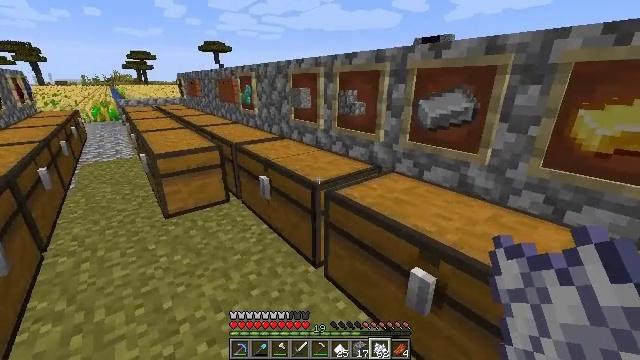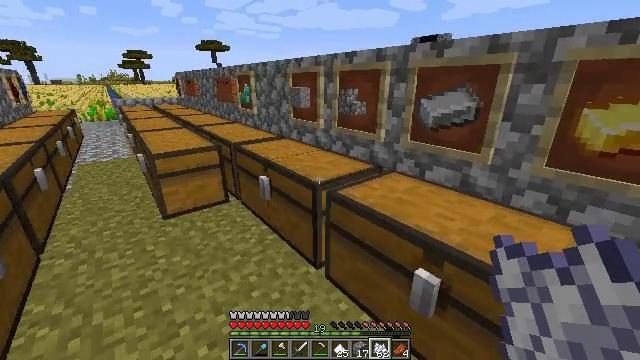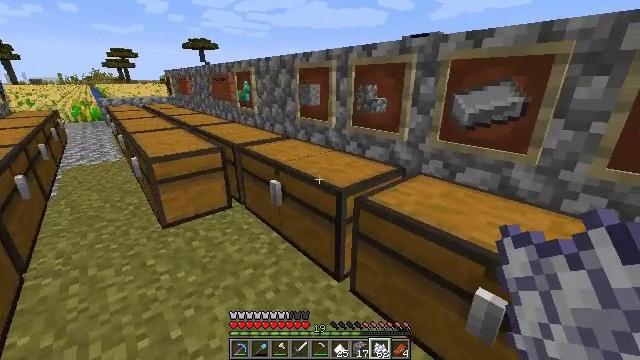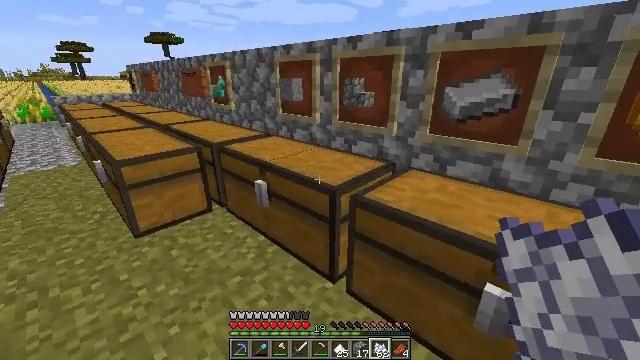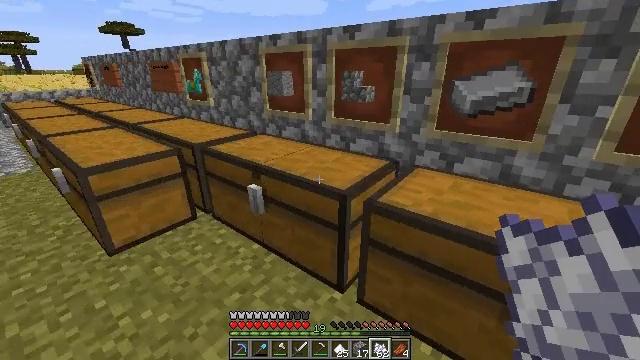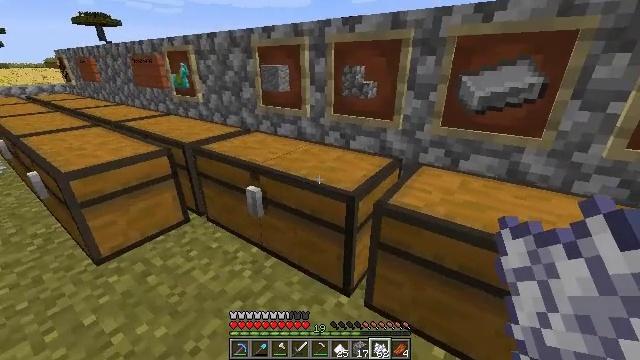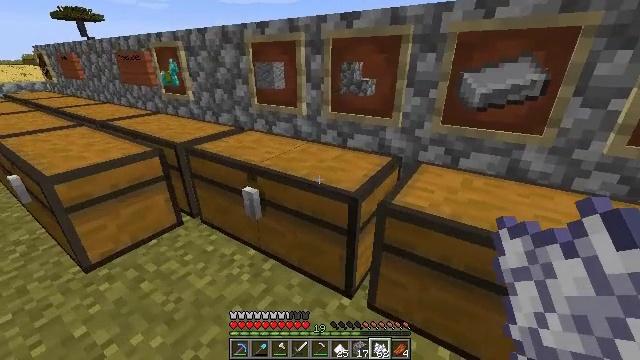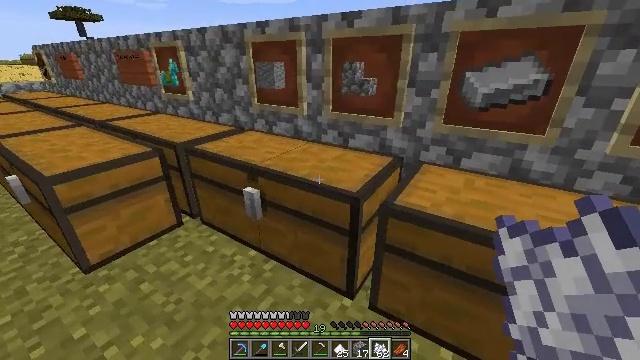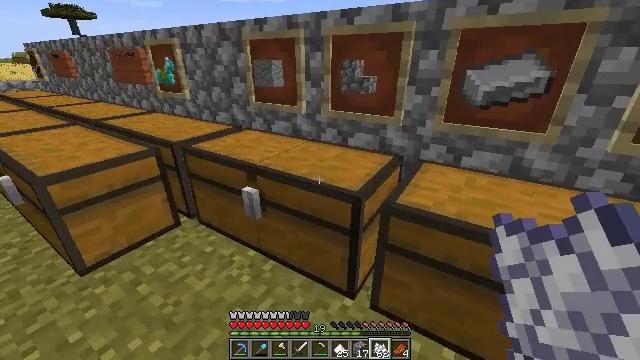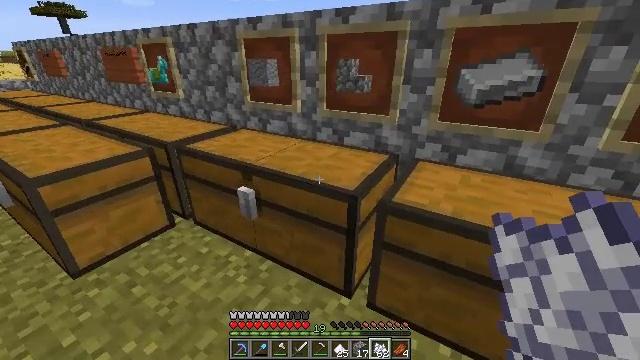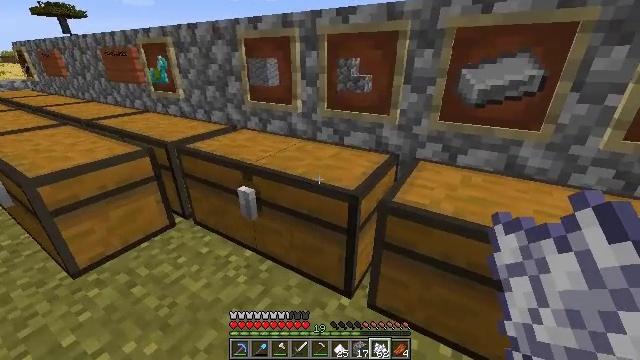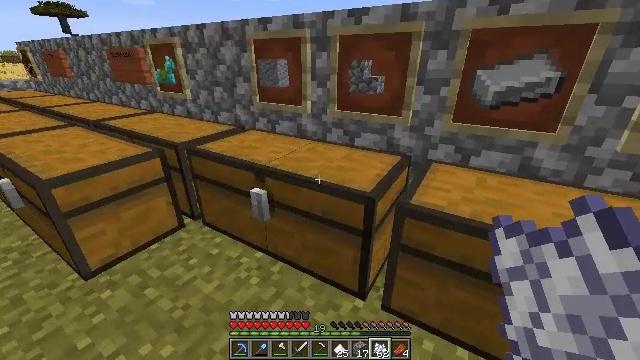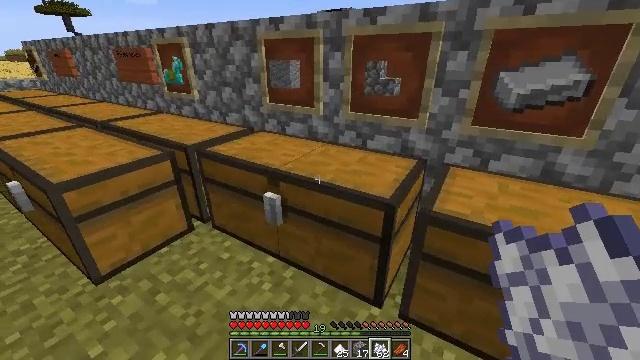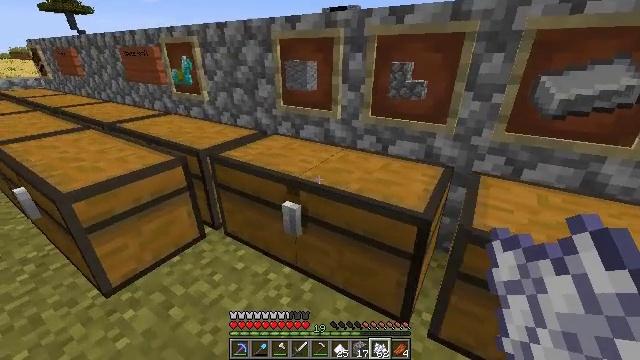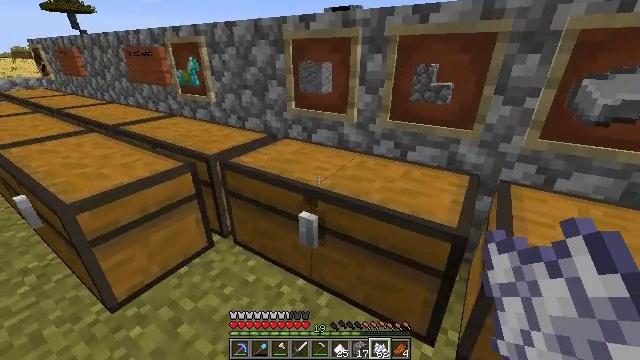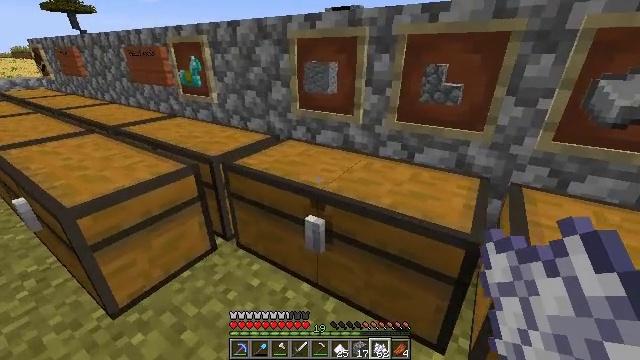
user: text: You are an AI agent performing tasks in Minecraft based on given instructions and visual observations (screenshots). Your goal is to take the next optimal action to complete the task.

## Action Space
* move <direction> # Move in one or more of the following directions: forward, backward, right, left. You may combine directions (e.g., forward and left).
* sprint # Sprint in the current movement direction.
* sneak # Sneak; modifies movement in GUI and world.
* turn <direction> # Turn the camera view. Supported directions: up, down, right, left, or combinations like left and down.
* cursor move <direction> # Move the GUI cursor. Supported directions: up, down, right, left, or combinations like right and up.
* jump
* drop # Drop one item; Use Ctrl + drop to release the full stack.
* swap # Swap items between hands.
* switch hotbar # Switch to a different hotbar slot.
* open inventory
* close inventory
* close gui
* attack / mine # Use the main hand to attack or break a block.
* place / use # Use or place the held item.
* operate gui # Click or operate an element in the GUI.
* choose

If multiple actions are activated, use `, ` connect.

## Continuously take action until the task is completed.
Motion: motion action
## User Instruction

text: Make an item frame in the crafting table.
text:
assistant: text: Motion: move forward and move left
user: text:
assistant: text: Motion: move forward and move left, turn right
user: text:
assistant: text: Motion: move forward and move left, turn right
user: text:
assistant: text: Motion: move forward and move left, turn right and down
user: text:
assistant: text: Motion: turn right and down
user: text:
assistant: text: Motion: turn right
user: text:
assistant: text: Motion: no_op
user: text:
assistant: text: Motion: no_op
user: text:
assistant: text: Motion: turn right
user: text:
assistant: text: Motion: no_op
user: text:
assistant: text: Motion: move left
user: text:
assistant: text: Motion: move forward and move left
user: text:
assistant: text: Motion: move forward and move left
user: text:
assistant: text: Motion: move forward and move left
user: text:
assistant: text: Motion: move forward and move left
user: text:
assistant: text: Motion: move forward and move left
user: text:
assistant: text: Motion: move forward and move left
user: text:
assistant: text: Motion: move forward and move left
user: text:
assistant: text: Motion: move forward and move left, turn left
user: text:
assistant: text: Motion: move left, turn left
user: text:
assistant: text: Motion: move left
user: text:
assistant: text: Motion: move left
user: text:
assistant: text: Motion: move left, turn right
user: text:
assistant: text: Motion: move left, turn right
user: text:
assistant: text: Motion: move left, use / place
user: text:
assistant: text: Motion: move left, use / place
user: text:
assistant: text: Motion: use / place
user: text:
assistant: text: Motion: turn right
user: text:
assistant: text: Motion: turn right
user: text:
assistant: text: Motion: open gui